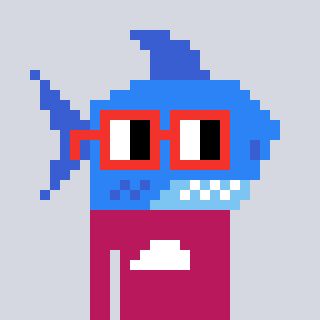
a pixel art character with square red glasses, a shark-shaped head and a darkpink-colored body on a cool background